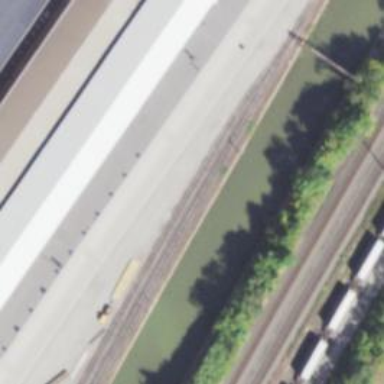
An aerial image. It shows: Railway yard used for servicing trains.